Question: I'm trying to make an underline on empty spaces on center of the page like below:

I want to create the line "Between____________________" and make it center like the image above. I'm able to create the underline but I'm not sure how to position it in the middle/center of the page. Below is my code (I referred to <URL>:
'''
<span style="display: table-cell; border-bottom: 1px solid black;"></span>
'''
How do I make the position centered? If you have a better alternative to create blank space underline, please let me know. Thank you.
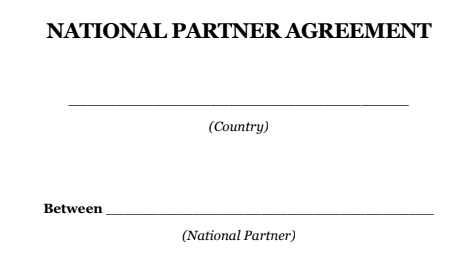
Answer: If you want it to appear in the center of your page, just use a parent element to center it, and set it to display as an inline-block rather than a table cell.
'''
<span style="text-align: center; display: inline-block; width: 100%;">
<span style="display: inline-block;">Between</span>
<span style="display: inline-block; border-bottom: 1px solid black; width: 100px"></span>
</span>
'''